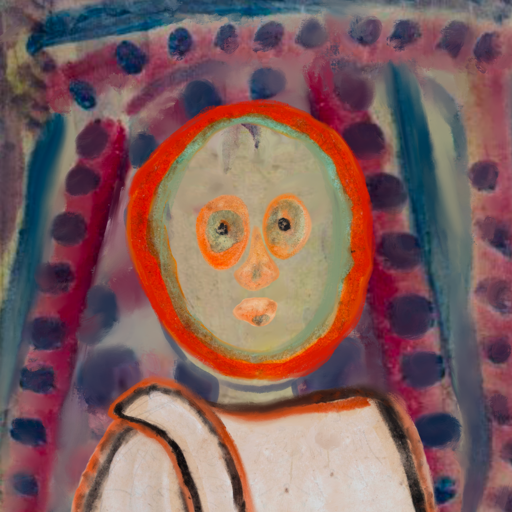
Background: HillGirl, Head And Neck Front: Hill_Girl, Face Front: Childish, Bust: Roy_Bahadur, Hair Front: Sisters, Head Accessory: Blank, Second Necklace: Blank, Necklace: Blank, Baby: Blank